Field crop: maize
Growth stage: 2
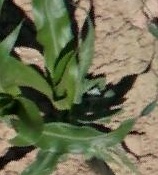
Species: maize